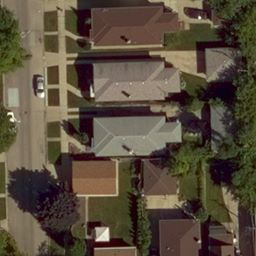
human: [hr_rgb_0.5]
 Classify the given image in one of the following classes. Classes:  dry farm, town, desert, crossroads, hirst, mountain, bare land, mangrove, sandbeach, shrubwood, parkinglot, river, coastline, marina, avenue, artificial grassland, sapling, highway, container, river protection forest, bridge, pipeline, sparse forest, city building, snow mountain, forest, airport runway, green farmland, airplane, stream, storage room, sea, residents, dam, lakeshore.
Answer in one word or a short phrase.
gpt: residents